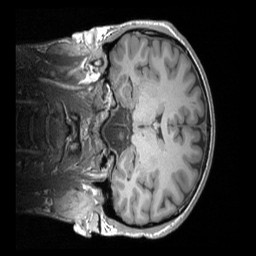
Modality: T1w
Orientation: coronal
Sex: male
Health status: ill
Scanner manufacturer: siemens
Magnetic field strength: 3 T
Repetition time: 1.66 s
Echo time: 0.00254 s